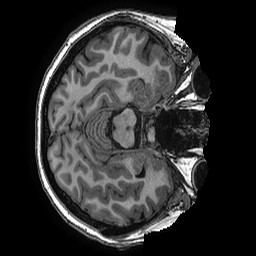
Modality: T1w
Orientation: axial
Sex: female
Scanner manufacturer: ge
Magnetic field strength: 3 T
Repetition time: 0.0077 s
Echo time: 0.003436 s